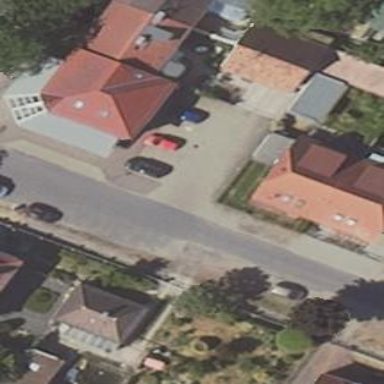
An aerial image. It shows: Residential building.